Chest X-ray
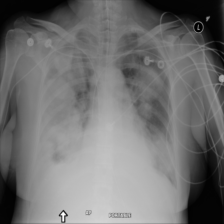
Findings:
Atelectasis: negative
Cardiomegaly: negative
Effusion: negative
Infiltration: negative
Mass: positive
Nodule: negative
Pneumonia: negative
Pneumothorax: negative
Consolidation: negative
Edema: negative
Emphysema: negative
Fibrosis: negative
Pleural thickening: negative
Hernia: negative